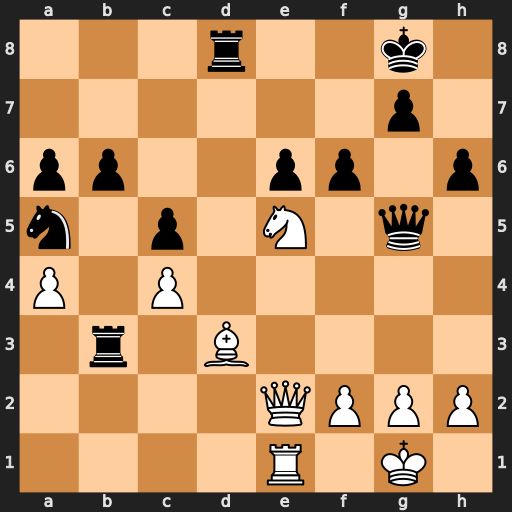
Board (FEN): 3r2k1/6p1/pp2pp1p/n1p1N1q1/P1P5/1r1B4/4QPPP/4R1K1
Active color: w
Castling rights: -
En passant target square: -
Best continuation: Nf7 Rbxd3 Nxg5